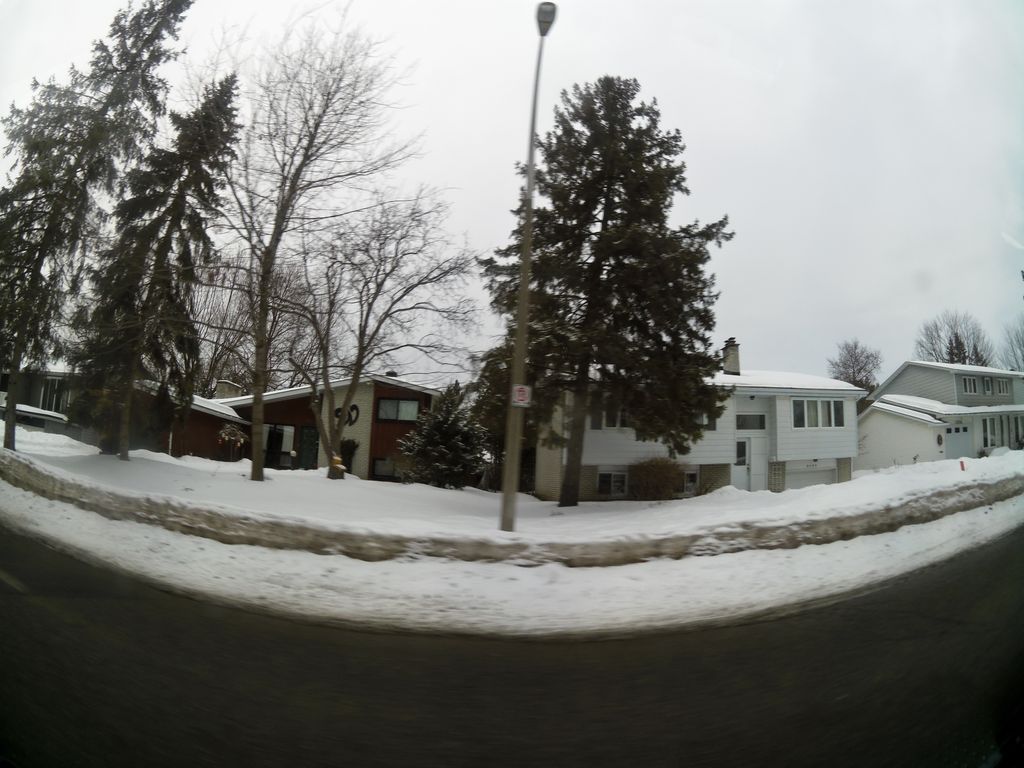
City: ottawa-gatineau